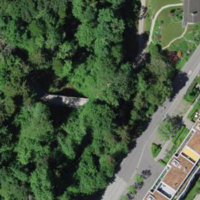
EUNIS habitat code: 41
Species observed at this site:
Carex sylvatica
Lamium galeobdolon